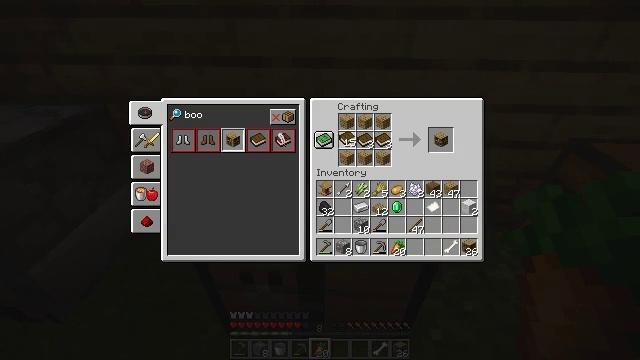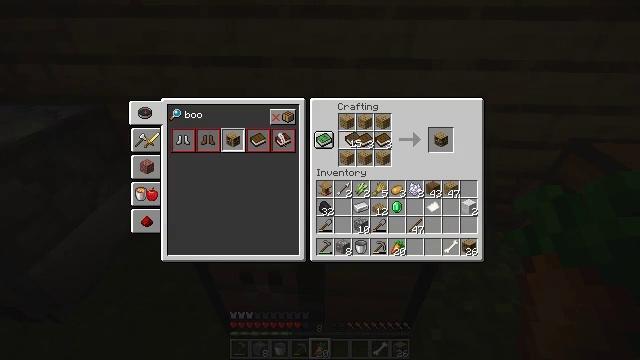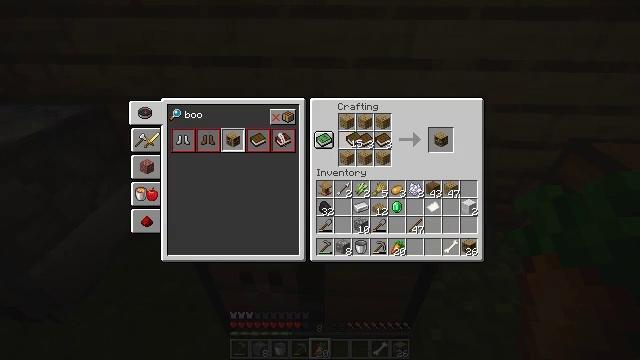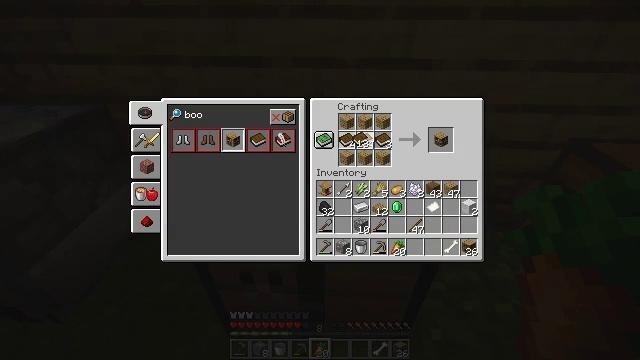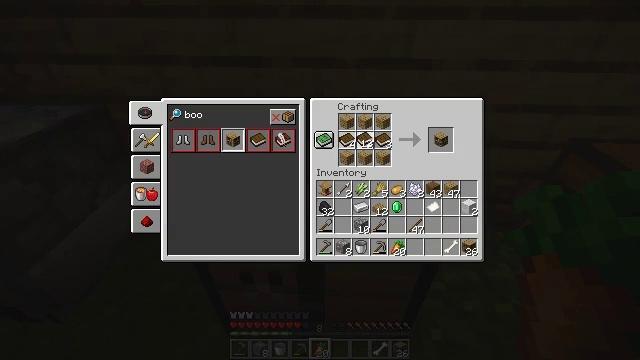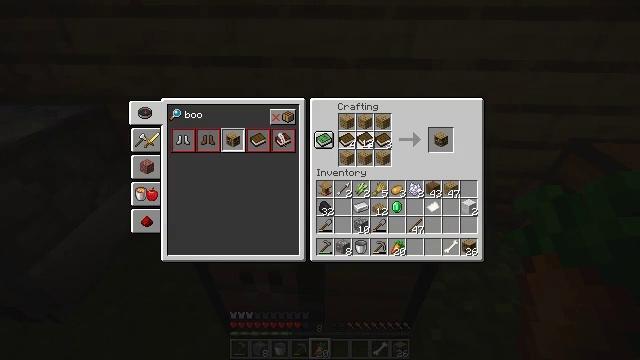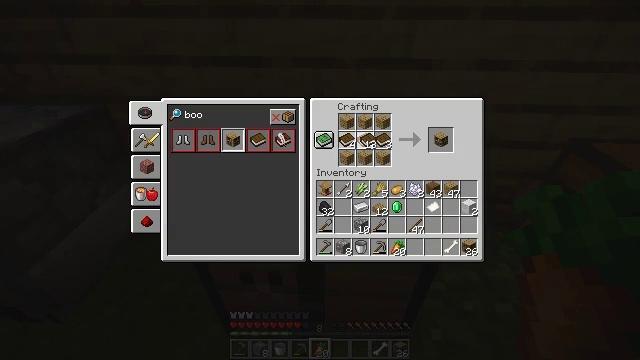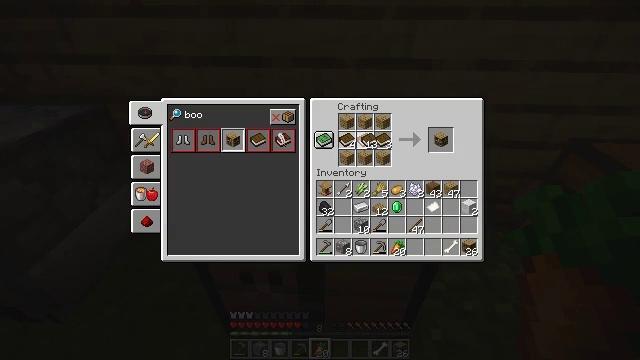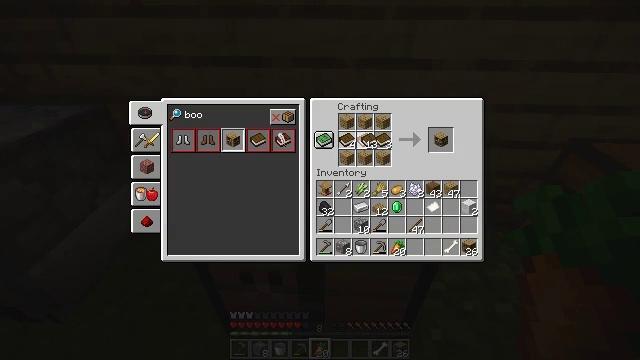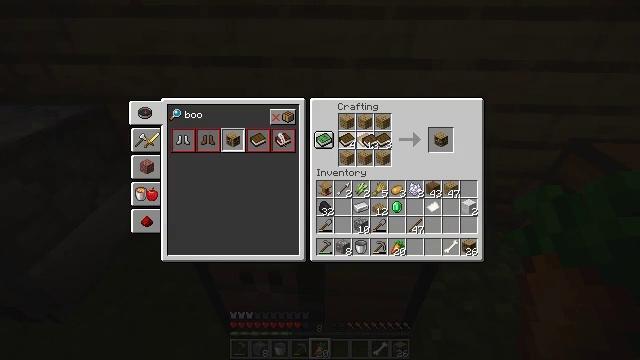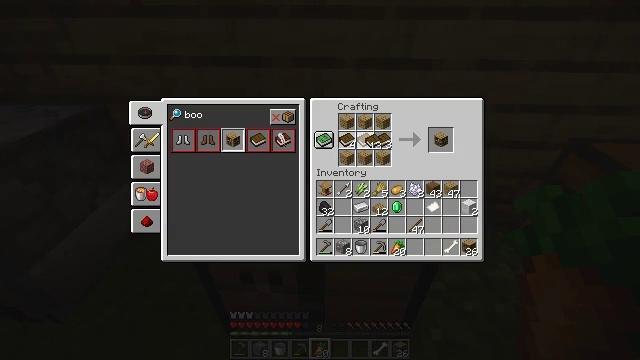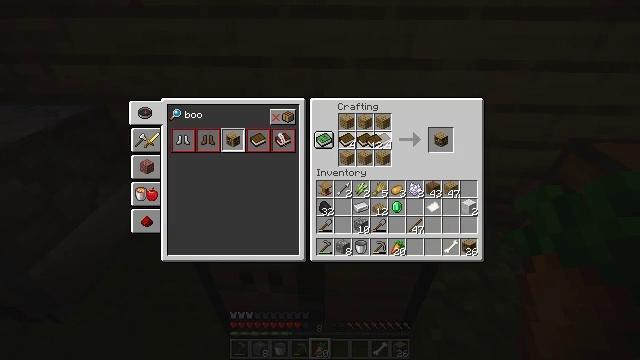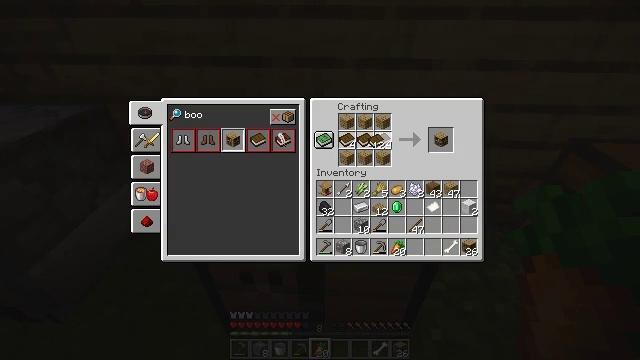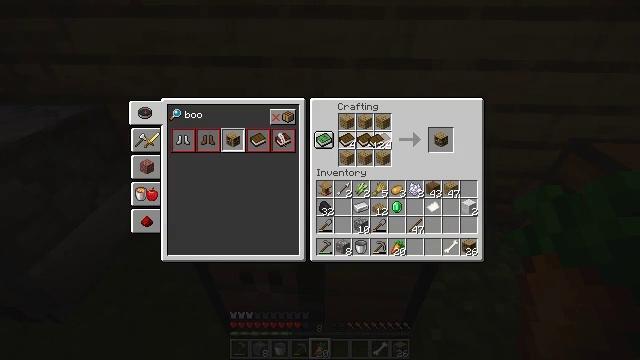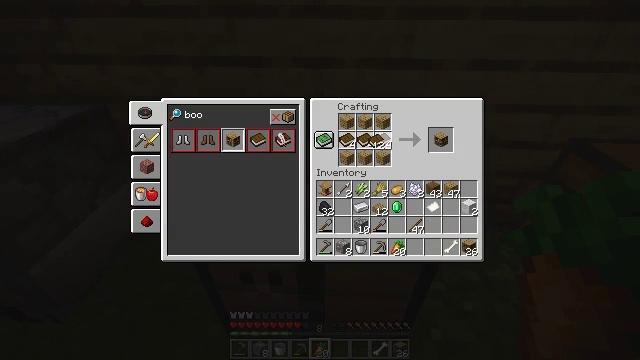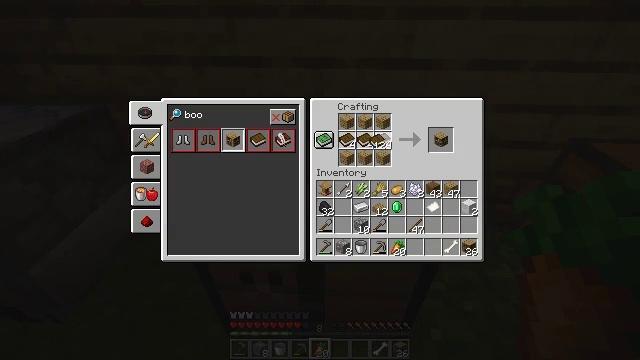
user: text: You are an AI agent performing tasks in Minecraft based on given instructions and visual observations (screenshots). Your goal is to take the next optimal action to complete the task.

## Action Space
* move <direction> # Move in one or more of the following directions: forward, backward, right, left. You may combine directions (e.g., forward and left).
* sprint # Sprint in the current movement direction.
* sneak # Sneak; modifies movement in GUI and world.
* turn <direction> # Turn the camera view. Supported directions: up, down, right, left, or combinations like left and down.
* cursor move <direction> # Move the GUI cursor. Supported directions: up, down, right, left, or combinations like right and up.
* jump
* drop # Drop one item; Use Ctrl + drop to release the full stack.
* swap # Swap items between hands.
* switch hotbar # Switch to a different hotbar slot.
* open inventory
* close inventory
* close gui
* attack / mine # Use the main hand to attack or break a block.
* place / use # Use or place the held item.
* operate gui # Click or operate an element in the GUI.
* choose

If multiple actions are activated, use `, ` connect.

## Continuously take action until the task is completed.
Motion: motion action
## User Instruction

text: Craft a bookshelf.
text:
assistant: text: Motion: choose
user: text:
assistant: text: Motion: choose
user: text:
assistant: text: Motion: choose
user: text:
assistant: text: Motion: choose
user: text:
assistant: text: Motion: choose
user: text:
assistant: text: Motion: choose
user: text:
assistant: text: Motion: choose
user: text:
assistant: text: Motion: choose
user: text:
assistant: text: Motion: choose
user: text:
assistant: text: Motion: choose
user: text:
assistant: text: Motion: choose
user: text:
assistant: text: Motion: choose
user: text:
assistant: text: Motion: choose
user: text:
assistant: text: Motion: choose
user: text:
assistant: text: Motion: choose
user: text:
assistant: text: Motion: choose
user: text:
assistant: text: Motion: choose
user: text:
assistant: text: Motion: choose
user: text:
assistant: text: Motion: choose
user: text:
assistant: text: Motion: choose
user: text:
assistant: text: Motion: choose
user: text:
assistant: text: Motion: choose
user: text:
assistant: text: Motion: choose
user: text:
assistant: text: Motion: choose
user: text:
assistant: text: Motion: choose
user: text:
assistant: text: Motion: choose
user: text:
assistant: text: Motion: choose
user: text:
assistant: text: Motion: choose
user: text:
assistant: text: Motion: no_op
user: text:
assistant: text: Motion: no_op